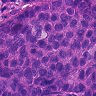
Metastatic tissue present: yes